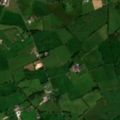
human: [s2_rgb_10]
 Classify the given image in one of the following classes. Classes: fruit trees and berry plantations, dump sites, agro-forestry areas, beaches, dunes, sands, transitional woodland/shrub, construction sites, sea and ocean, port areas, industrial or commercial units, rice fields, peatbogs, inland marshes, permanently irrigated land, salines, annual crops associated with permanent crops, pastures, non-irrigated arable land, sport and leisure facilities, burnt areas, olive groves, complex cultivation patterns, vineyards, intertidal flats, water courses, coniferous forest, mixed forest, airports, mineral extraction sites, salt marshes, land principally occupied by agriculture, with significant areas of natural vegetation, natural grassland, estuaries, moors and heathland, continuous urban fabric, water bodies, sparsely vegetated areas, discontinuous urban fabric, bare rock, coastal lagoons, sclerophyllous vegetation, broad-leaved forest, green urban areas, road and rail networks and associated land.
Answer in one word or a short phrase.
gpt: pastures, transitional woodland/shrub